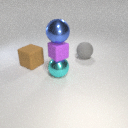
small purple rubber cube above large cyan metal sphere